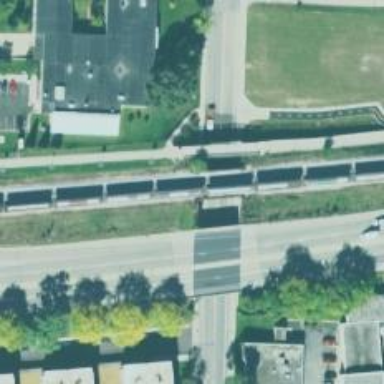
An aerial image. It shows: Railway spur bridge over rail line.